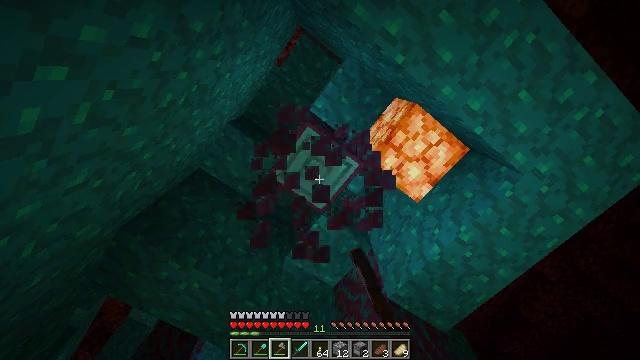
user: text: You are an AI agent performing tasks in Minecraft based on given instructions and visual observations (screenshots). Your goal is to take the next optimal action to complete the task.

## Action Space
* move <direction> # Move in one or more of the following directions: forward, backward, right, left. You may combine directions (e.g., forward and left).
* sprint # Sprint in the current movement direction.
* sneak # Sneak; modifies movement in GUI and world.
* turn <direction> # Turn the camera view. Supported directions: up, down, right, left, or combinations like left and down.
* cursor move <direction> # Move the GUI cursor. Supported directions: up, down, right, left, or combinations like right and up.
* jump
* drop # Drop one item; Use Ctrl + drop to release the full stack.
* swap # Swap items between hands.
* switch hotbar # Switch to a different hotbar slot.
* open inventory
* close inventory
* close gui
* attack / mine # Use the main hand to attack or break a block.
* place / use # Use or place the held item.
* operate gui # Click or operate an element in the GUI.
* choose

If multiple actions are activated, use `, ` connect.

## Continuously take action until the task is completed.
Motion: motion action
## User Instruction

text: Gather warped stem with an axe.
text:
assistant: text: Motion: attack / mine